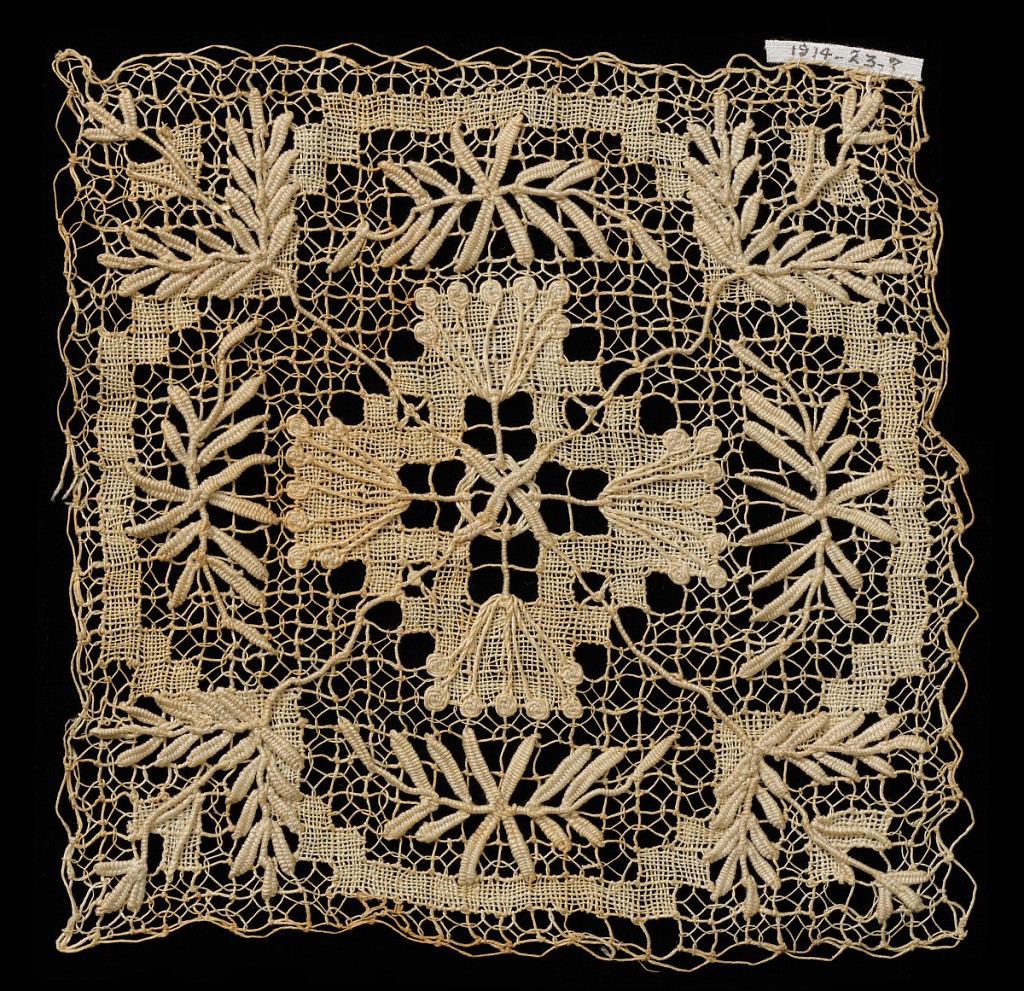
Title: Square
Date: ca. 1860
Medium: linen Technique: needlework on hand knotted net
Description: Square with three concentric cross-shapes, inner and outer in open work, the center one solidly worked. Raised stem and leaf design on diagonals from center.